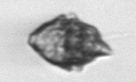
Label: Kryptoperidinium_triquetrum